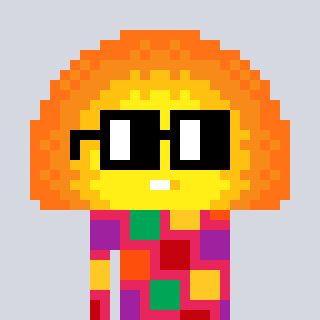
a pixel art character with square black glasses, a sunset-shaped head and a redpinkish-colored body on a cool background